Question: I am able to extract the href elements from a page and store the results into a string array. Then display it inside a TextView. The problem comes if I try to display to a ListView. I don't know how to work with ArrayAdapters in this case. This is my working code that displays into a TextView.
'''
package com.example.jsouptestarray;
import java.io.IOException;
import java.util.ArrayList;
import org.jsoup.Jsoup;
import org.jsoup.nodes.Document;
import org.jsoup.nodes.Element;
import org.jsoup.select.Elements;
import com.example.jsouptestarray.R;
import android.os.AsyncTask;
import android.os.Bundle;
import android.app.Activity;
import android.text.method.ScrollingMovementMethod;
import android.widget.ArrayAdapter;
import android.widget.ListView;
import android.widget.TextView;
public class MainActivity extends Activity {
TextView text;
ListView list;
@Override
protected void onCreate(Bundle savedInstanceState) {
super.onCreate(savedInstanceState);
setContentView(R.layout.activity_main);
new MyTask().execute();
}
private class MyTask extends AsyncTask<Void, Void, ArrayList<String>> {
ArrayList<String> arr_linkText=new ArrayList<String>();
@Override
protected ArrayList<String> doInBackground(Void... params) {
Document doc;
String linkText = "";
try {
doc = Jsoup.connect("https://www.google.com/").get();
Elements links = doc.getElementsByTag("a");
for (Element el : links) {
linkText = el.attr("href");
arr_linkText.add(linkText); // add value to ArrayList
}
} catch (IOException e) {
// TODO Auto-generated catch block
e.printStackTrace();
}
return arr_linkText; //<< retrun ArrayList from here
}
@Override
protected void onPostExecute(ArrayList<String> result) {
// get all value from result to display in TextView
for (String temp_result : result) {
System.out.println("links :: "+temp_result);
text = (TextView) findViewById (R.id.textView2);
text.append(temp_result + "
" + "
");
text.setMovementMethod(new ScrollingMovementMethod());
}
}
}
}
'''
This is my attempt with the ListView, but I get an error and I don't understand how to fix it.
'''
list = (ListView) findViewById(R.id.listView1);
ArrayAdapter<String> adapter = new ArrayAdapter<String>(this,
android.R.layout.simple_list_item_1, android.R.id.text1, temp_result);
// Assign adapter to ListView
list.setAdapter(adapter);
'''
Here is a screenshot of the error

I hope someone can help me fix it, and I appreciate your time!
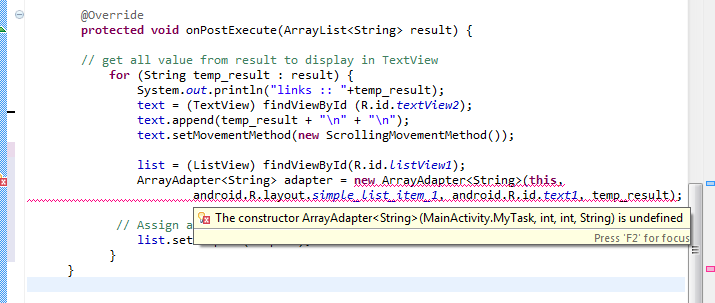
Answer: Fourth element of the constructor is excess in your case. It can be used to set data at once, you should see <URL>.
Try this:
'''
list = (ListView) findViewById(R.id.listView1);
ArrayAdapter<String> adapter =
new ArrayAdapter<String>(MainActivity.this,
android.R.layout.simple_list_item_1,
android.R.id.text1);
for (String temp_result : result)
{
adapter.add(temp_result);
}
// Assign adapter to ListView
list.setAdapter(adapter);
'''